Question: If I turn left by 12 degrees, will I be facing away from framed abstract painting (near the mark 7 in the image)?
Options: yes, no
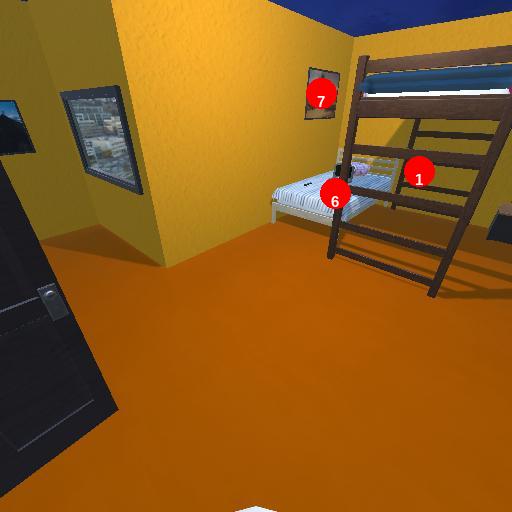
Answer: yes